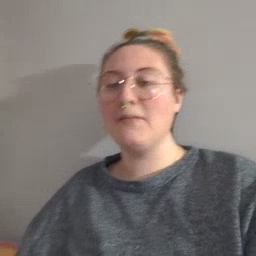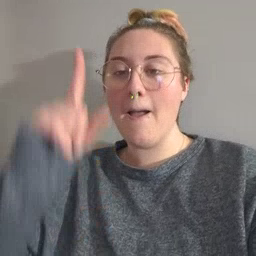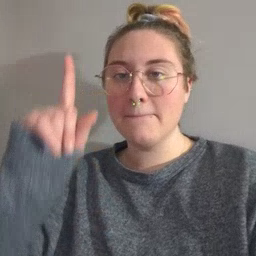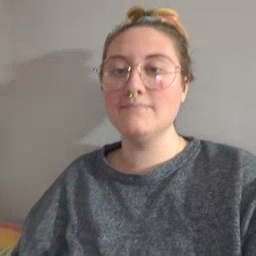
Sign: up